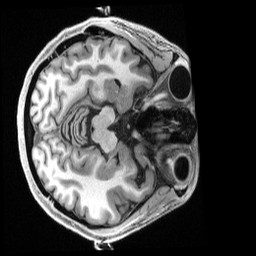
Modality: T1w
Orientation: axial
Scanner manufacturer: siemens
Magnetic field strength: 3 T
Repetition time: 2.5 s
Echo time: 0.00231 s